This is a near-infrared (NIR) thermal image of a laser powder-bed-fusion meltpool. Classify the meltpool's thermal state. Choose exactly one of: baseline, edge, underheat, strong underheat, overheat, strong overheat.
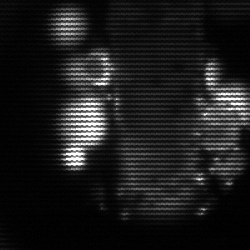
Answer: strong underheat